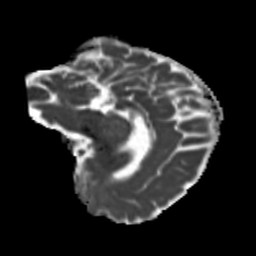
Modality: MD
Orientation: sagittal
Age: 46
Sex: male
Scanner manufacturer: siemens
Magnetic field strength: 3 T
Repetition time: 5.25 s
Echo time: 0.08 s